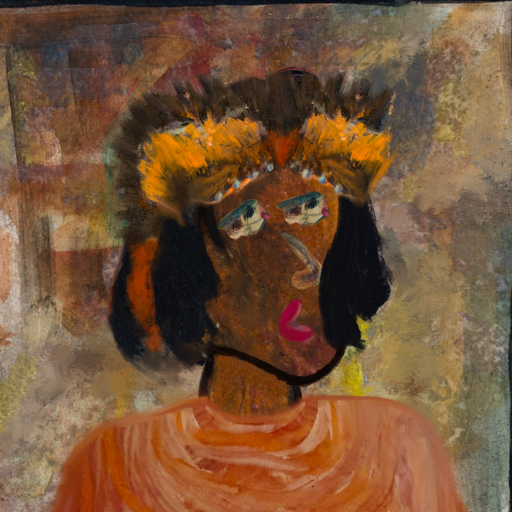
Background: Mosgoul, Head And Neck Side: Mosgoul, Face Side: Pipe, Bust: Pious_Lady, Hair Side: Mosgoul, Head Accessory: Gypsy_Queen, Second Necklace: Blank, Necklace: Blank, Baby: Blank